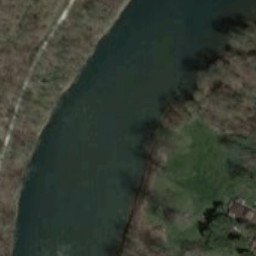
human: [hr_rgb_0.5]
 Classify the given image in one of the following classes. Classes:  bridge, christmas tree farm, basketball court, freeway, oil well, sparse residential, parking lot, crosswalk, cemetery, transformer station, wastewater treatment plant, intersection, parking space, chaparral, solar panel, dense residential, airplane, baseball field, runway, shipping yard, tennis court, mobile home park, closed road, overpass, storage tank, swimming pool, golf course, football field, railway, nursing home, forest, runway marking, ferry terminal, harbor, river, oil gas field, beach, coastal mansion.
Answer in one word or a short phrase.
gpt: river